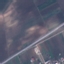
Land use / land cover class: Highway